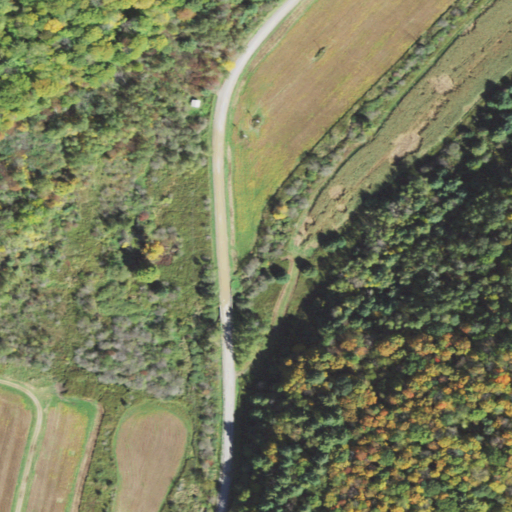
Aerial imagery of valley in Pennsylvania named Brizzee Hollow containing deciduous forest, pasture, mixed forest, open development, evergreen forest, cultivated crops, medium intensity development, and low intensity development